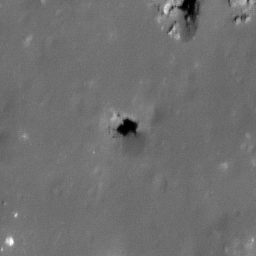
Pit: Jackson 1a
Host crater: Jackson
Host type: impact_melt
Lunar coordinates: latitude 22.421, longitude 196.287